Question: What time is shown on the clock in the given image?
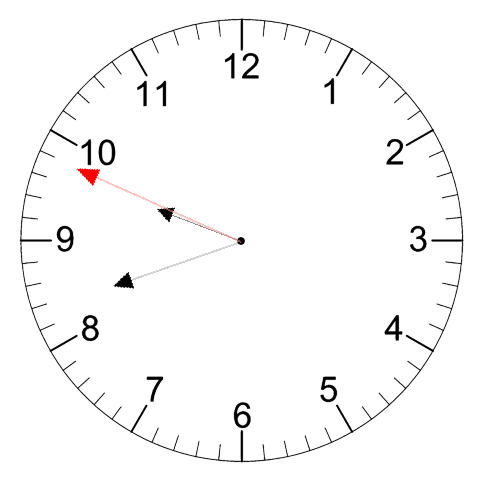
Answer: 09:41:49